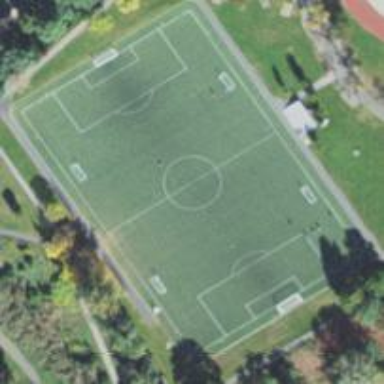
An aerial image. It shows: Soccer pitch with artificial turf designed for leisure and sports activities.